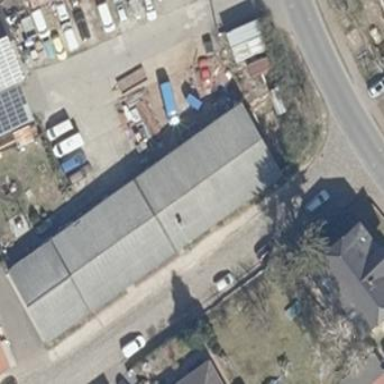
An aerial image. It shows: Commercial building with gabled roof.